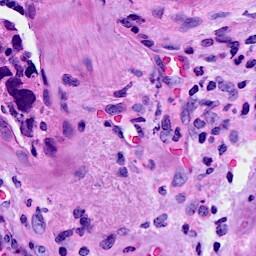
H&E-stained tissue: Breast